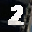
Label: 2